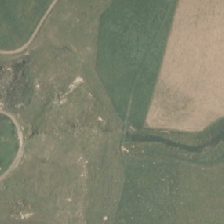
Land cover: indigenous_forest